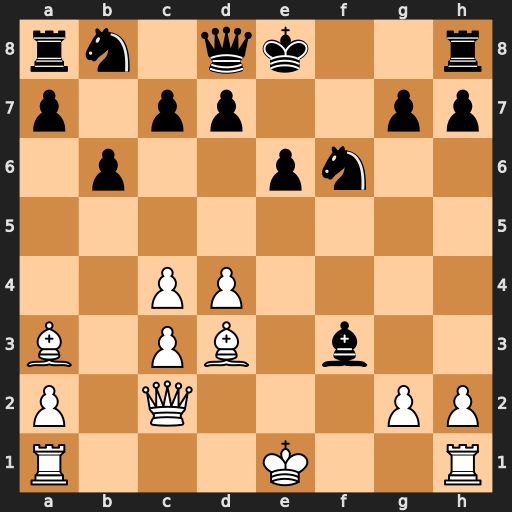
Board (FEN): rn1qk2r/p1pp2pp/1p2pn2/8/2PP4/B1PB1b2/P1Q3PP/R3K2R
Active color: w
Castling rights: KQkq
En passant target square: -
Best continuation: Bg6+ hxg6 Qxg6#